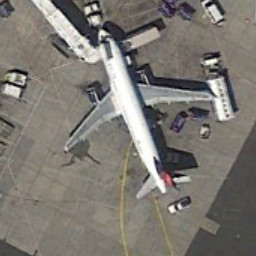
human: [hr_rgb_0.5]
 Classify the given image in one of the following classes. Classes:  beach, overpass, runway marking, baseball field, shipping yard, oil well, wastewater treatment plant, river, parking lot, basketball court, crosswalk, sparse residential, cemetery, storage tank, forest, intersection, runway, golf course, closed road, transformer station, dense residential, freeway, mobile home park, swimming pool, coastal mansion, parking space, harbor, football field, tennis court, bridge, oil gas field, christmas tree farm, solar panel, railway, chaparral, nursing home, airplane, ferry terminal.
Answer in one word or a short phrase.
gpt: airplane